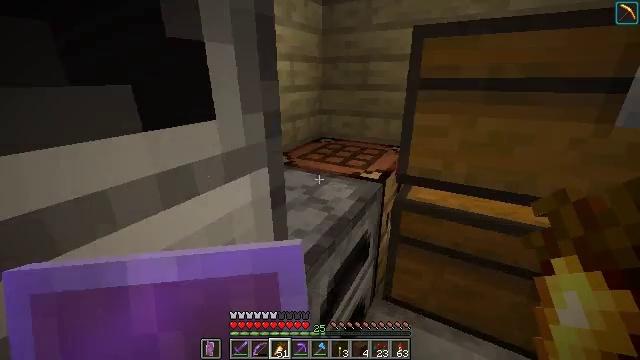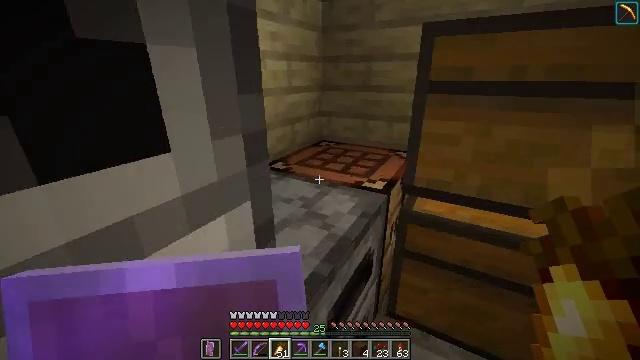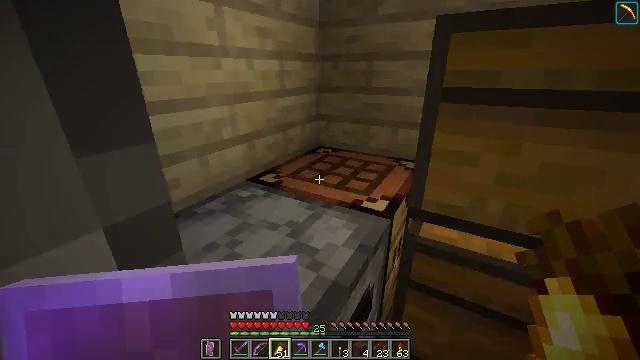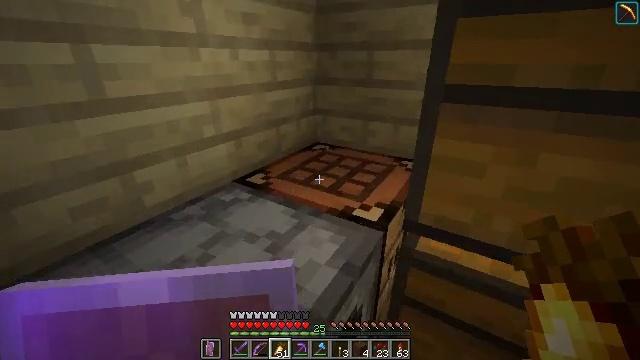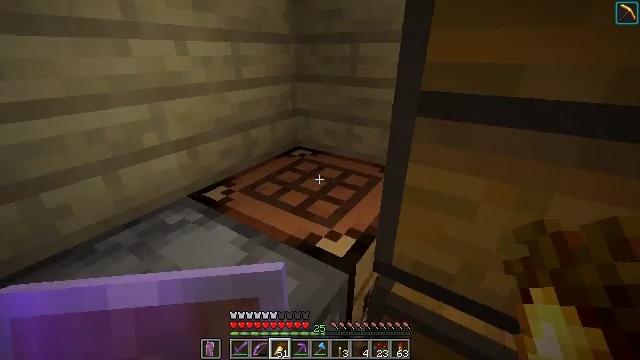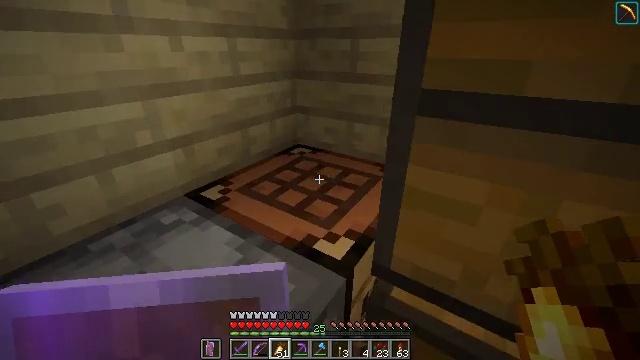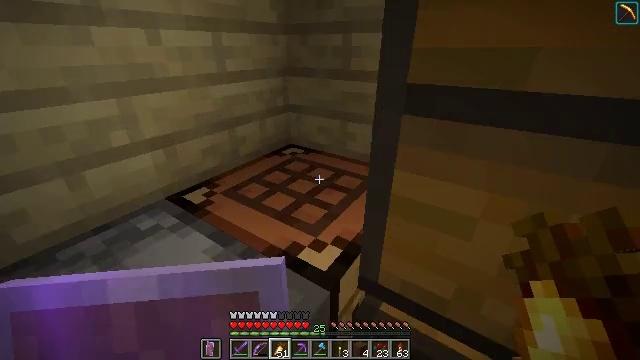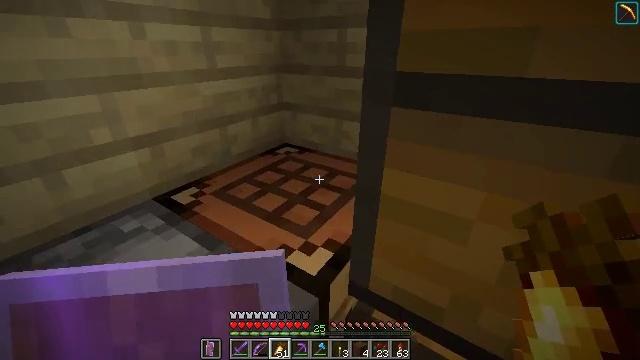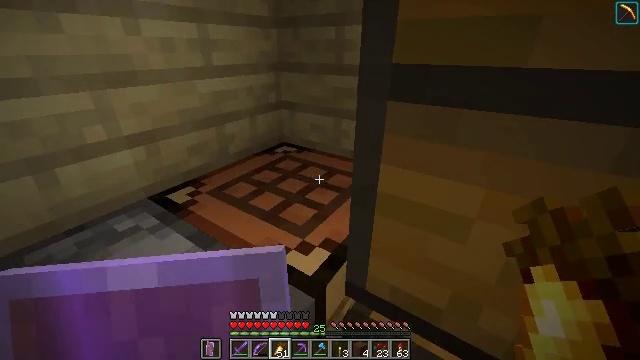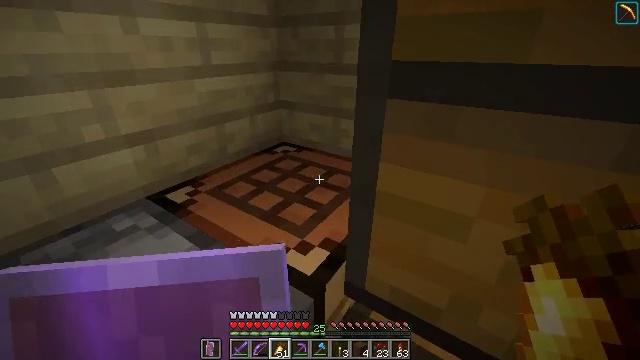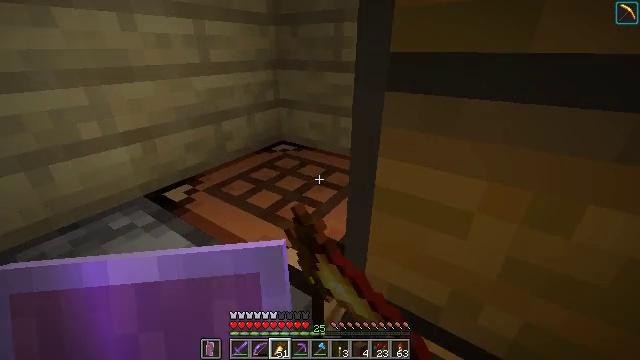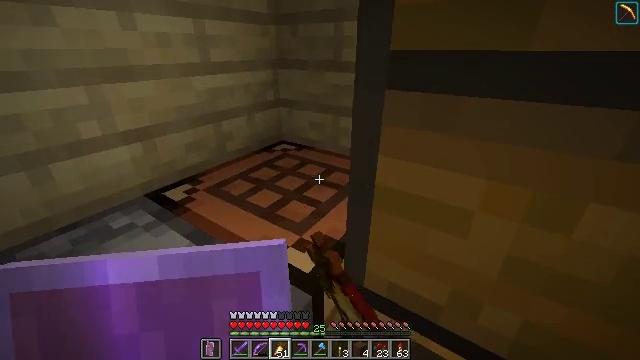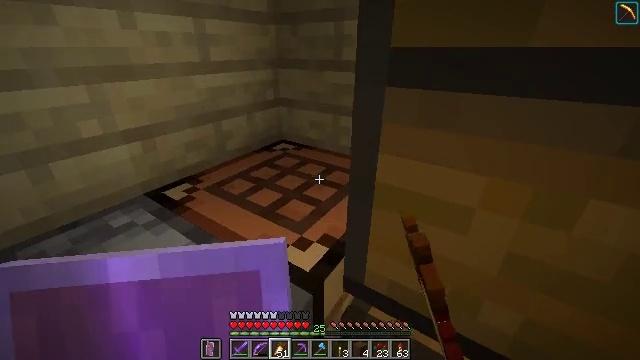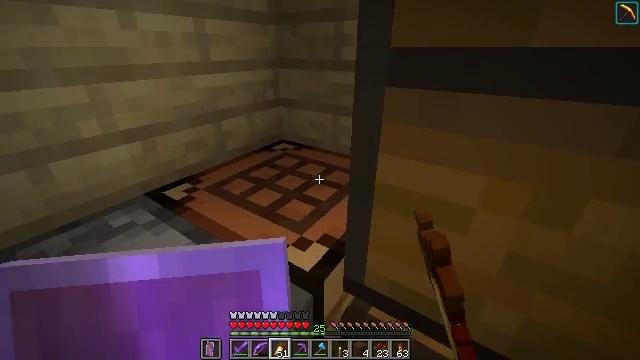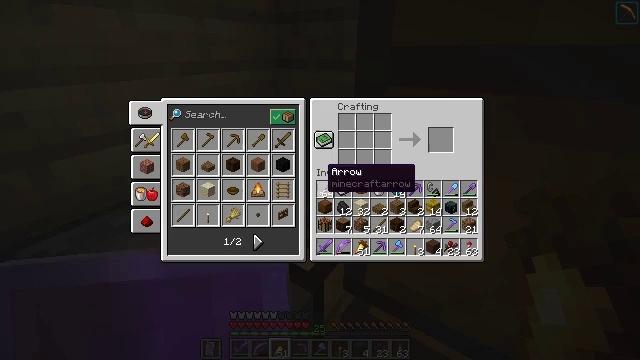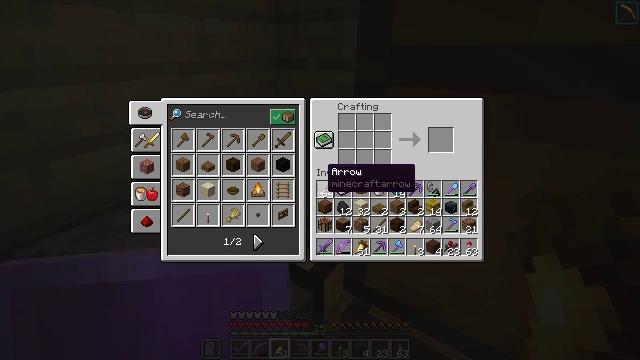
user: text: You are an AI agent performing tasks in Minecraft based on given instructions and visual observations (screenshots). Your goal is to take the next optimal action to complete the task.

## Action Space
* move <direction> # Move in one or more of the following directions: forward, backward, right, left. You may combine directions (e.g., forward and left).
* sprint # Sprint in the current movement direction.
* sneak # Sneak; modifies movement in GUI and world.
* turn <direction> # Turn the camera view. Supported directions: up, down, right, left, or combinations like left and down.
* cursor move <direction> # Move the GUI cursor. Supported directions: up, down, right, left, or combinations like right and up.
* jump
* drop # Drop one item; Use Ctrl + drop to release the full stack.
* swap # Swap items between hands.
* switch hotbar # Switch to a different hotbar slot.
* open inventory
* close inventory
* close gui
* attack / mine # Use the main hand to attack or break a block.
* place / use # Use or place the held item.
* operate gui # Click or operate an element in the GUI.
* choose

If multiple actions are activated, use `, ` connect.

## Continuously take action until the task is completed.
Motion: motion action
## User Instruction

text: Craft a batch of brown concrete powder.
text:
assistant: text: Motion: move forward
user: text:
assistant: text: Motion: move forward
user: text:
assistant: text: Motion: move forward, turn left and down
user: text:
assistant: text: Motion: move forward, turn left and down
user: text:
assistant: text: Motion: no_op
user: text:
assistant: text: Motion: no_op
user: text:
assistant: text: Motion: no_op
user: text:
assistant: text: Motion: no_op
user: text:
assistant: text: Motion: use / place
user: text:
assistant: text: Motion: use / place
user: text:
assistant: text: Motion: use / place
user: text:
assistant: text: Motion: no_op
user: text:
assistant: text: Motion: no_op
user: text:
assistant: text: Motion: open gui
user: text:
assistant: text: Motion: no_op
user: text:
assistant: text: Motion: no_op
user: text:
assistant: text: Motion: cursor move left
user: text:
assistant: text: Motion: cursor move left
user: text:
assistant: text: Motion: cursor move left
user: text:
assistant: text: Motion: cursor move left
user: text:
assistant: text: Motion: cursor move left
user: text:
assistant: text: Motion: no_op
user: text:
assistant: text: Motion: no_op
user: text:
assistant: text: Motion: cursor move left
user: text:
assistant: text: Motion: no_op
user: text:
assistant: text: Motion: no_op
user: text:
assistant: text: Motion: no_op
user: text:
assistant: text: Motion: no_op
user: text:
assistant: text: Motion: no_op
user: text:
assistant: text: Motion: no_op